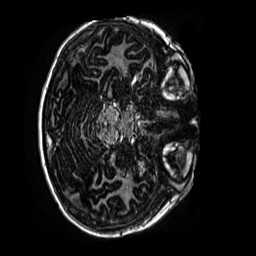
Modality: MP2RAGE
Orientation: axial
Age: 11
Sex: male
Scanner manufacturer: siemens
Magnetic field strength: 3 T
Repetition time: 4 s
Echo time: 0.00299 s